Chest X-ray. View position: PA
Patient age: 40
Patient sex: F
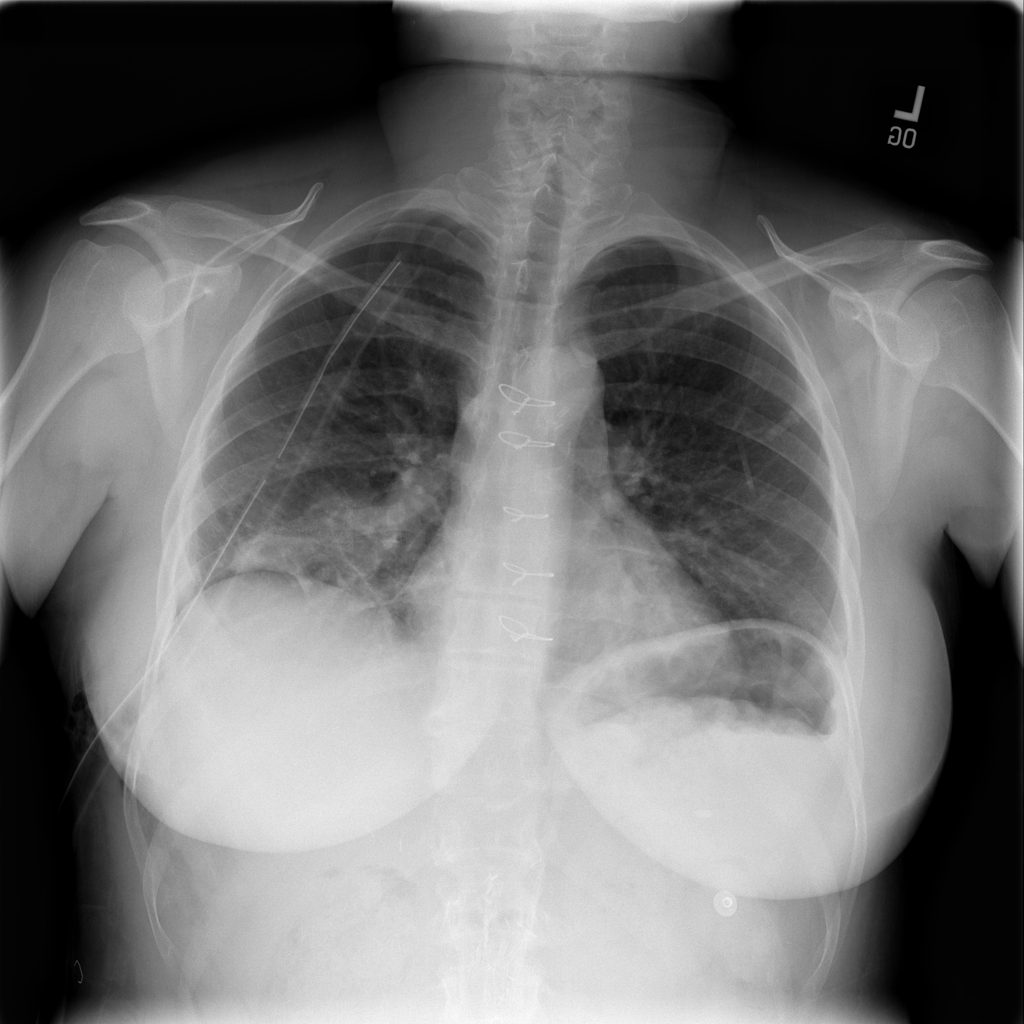
Finding: Pneumothorax